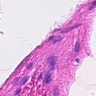
Metastatic tissue present: no